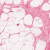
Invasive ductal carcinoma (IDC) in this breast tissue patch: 0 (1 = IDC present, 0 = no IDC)